Question: I am developing an android app with Android Studio 0.8.9. I am using Gradle to build my project.
I want to include 'google-play-services.jar' file into my project in order to use push notification api.
I have added those statements into my gradle (application layer) file as follows:
'''
dependencies {
compile fileTree(dir: 'libs', include: ['*.jar'])
compile files('libs/google-play-services.jar')
compile files('libs/android-support-v4.jar')
compile files('libs/gson-2.2.3.jar')
compile files('libs/volley_23042014.jar')
compile 'com.google.android.gms:play-services:5.2.08'
}
'''
but it never works. I get the following error:
'''
Multiple dex files define Lcom/google/ads/AdRequest$ErrorCode;
'''
I've checked bunch of websites (including Stackoverflow.com). None of them has worked for me.
I have latest versions of 'Google Support Library', 'Google Support Repository', 'Google Play Services'.
Here is my libs directory

My SDK version like:
'''
<uses-sdk
android:minSdkVersion="14"
android:targetSdkVersion="20" />
'''
What I have done wrong? If anyone has any idea please let me know.
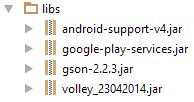
Answer: If you're including Play Services via:
'''
compile 'com.google.android.gms:play-services:5.2.08'
'''
you don't need this:
'''
compile files('libs/google-play-services.jar')
'''
so just remove it.
Since the first line of your dependencies will make it automatically pick up any jar files you put in your libs directory:
'''
compile fileTree(dir: 'libs', include: ['*.jar'])
'''
make sure you remove the jars from there as well.
For that matter, there are other libraries you shouldn't include via specific jars.
Instead of this:
'''
compile files('libs/android-support-v4.jar')
compile files('libs/gson-2.2.3.jar')
'''
use this:
'''
compile 'com.android.support:support-v4:20.0.0'
compile 'com.google.code.gson:gson:2.2.3
'''
(Note that later versions of GSON are available).